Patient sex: M
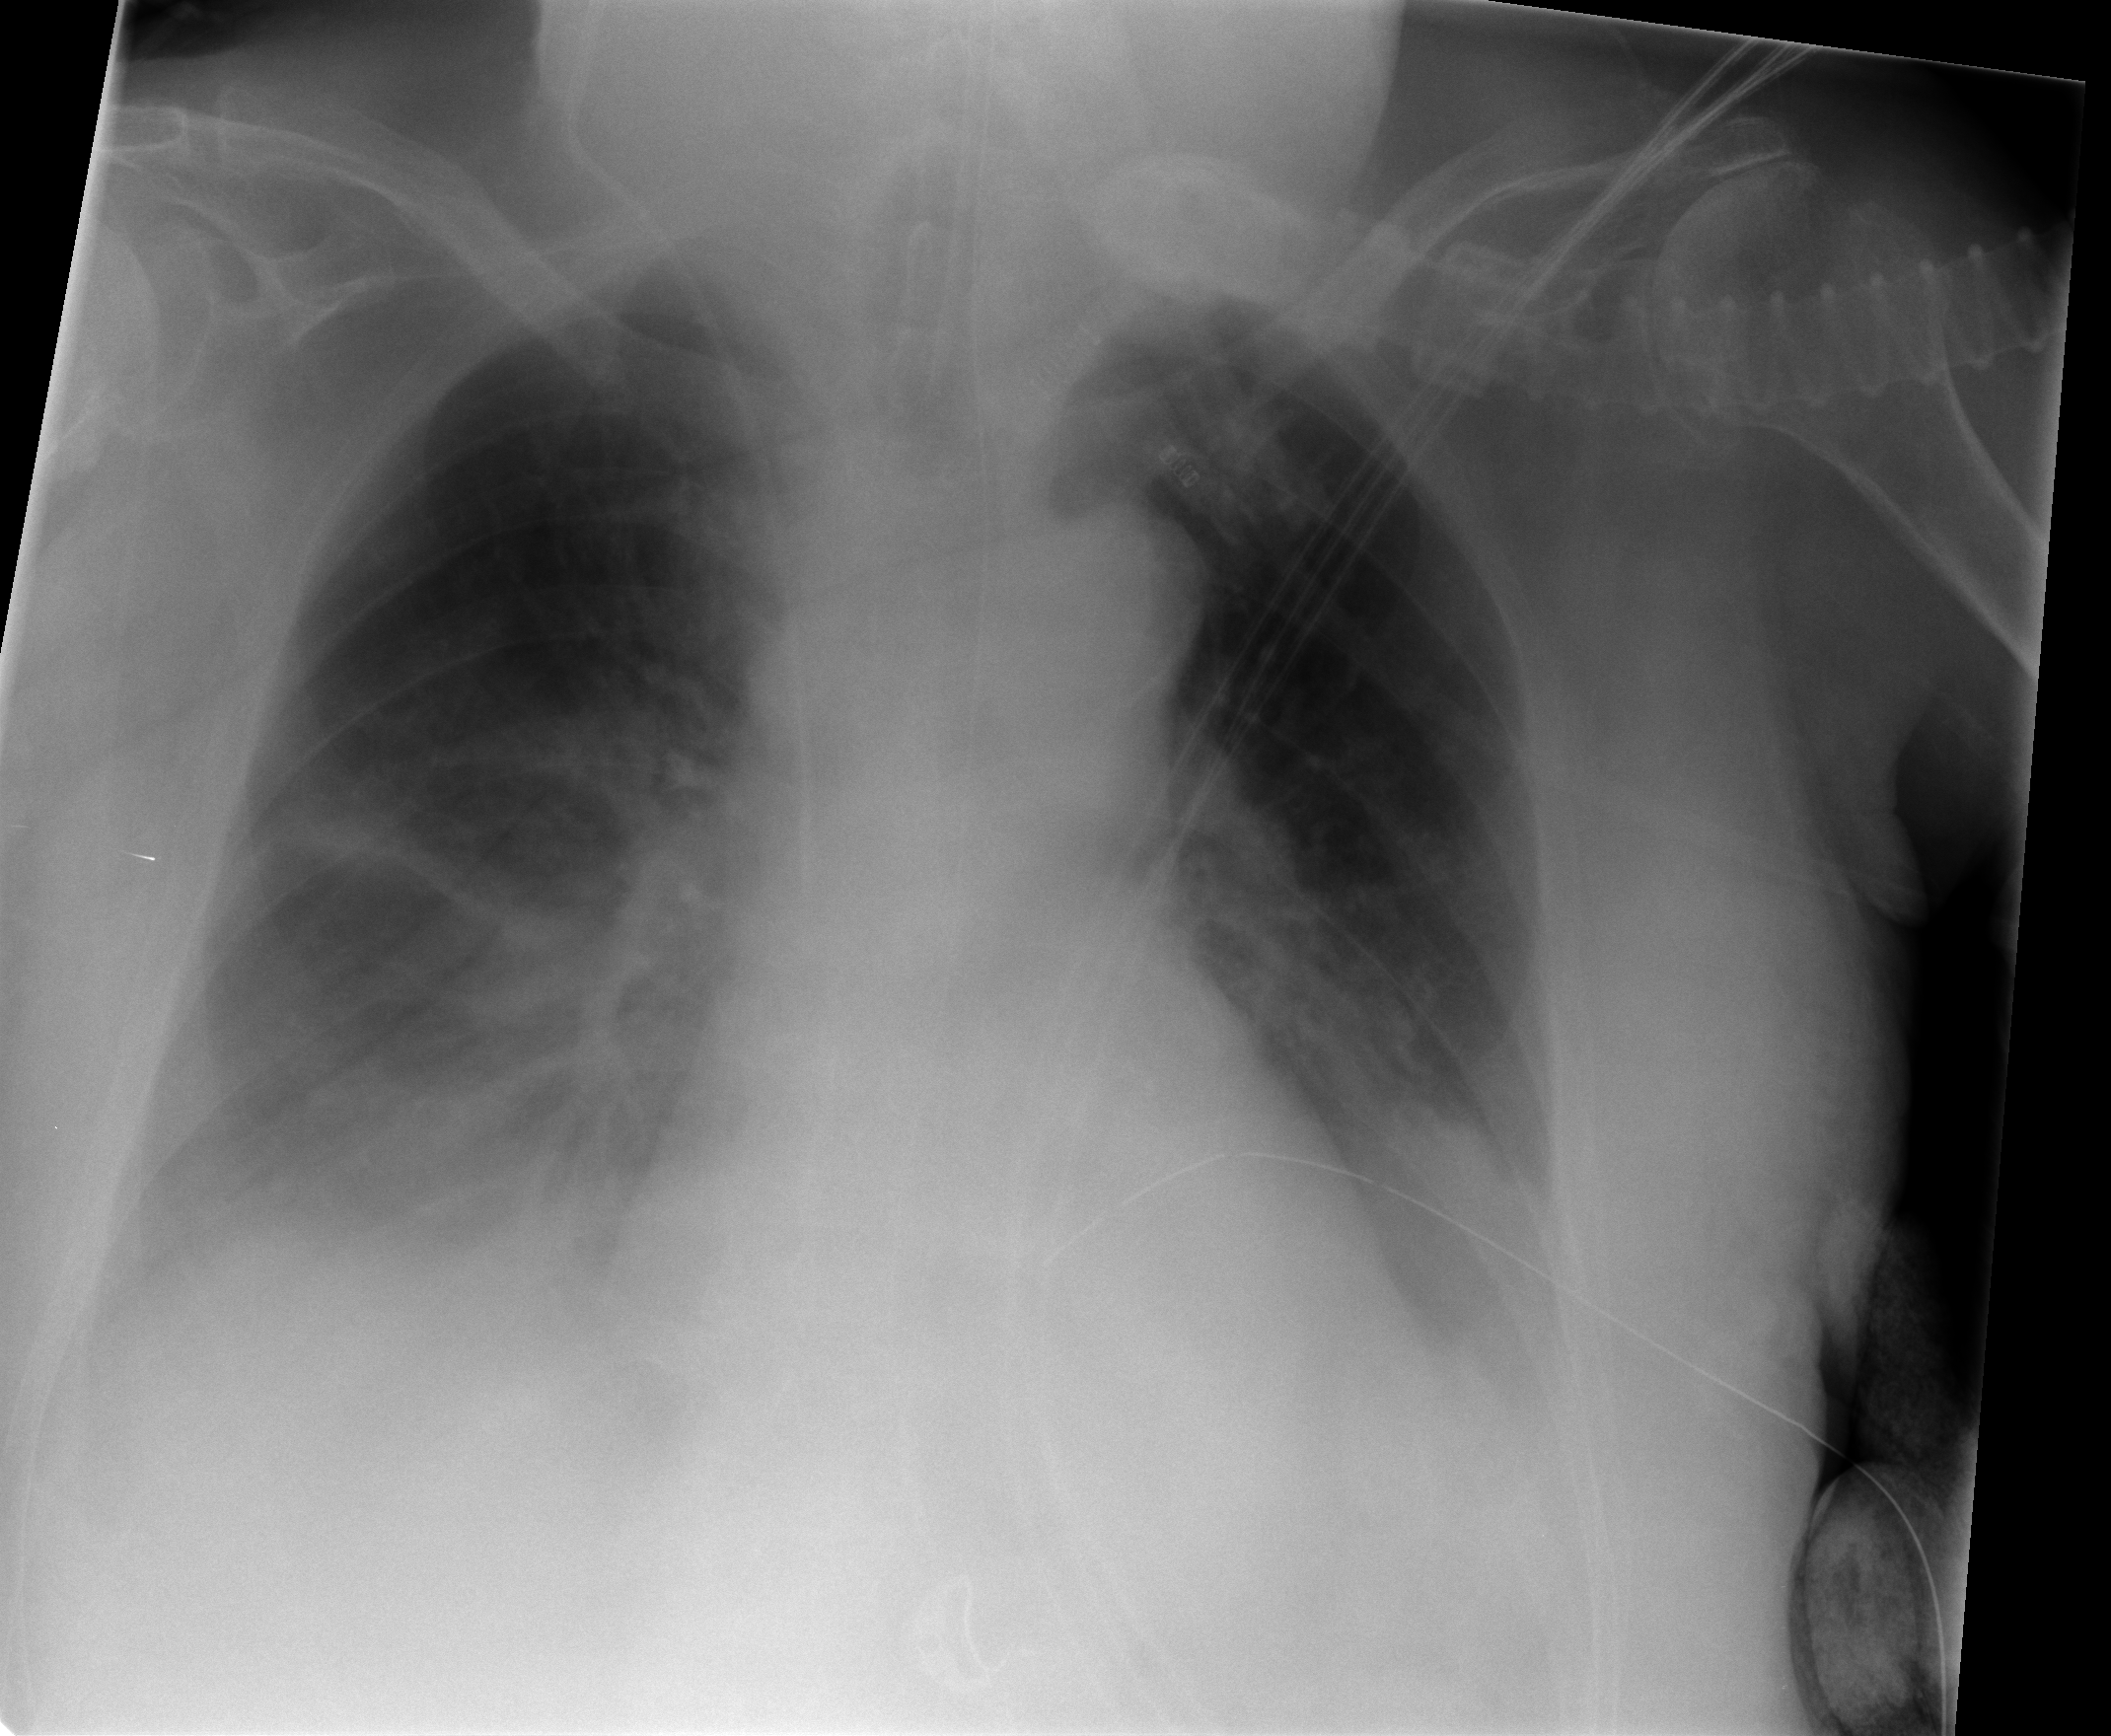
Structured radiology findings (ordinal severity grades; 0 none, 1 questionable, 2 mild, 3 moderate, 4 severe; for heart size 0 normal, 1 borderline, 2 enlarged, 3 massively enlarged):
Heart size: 1
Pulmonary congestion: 0
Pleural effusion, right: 2
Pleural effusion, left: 2
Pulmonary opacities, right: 0
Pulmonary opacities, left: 0
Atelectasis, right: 2
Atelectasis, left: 2